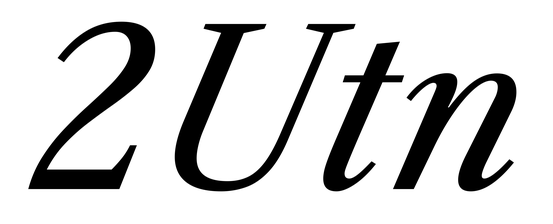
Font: LibreCaslonText-Italic_Italic